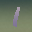
Label: 1